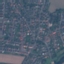
Label: Residential